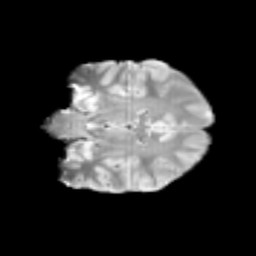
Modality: T2w
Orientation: coronal
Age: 12
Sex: male
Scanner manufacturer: siemens
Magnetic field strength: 3 T
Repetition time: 3.8 s
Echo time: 0.07 s